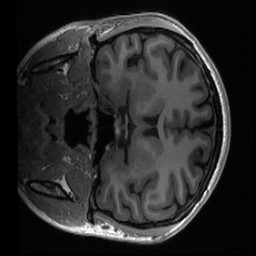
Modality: T1w
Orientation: coronal
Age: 18
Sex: female